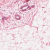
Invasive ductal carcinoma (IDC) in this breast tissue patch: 0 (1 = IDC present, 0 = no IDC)